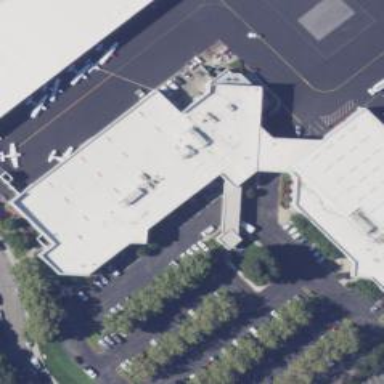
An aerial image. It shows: Hangar building at the airport.